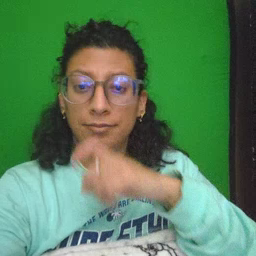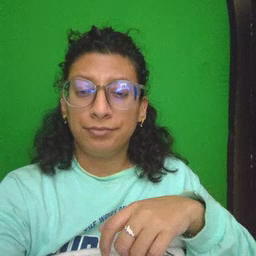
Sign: wait